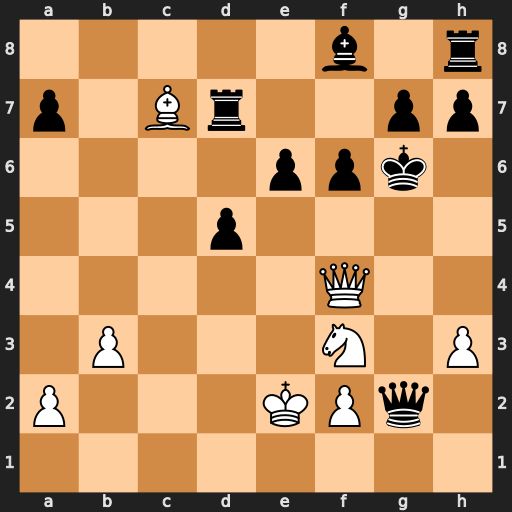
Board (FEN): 5b1r/p1Br2pp/4ppk1/3p4/5Q2/1P3N1P/P3KPq1/8
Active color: w
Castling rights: -
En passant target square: -
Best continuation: Nh4+ Kf7 Nxg2